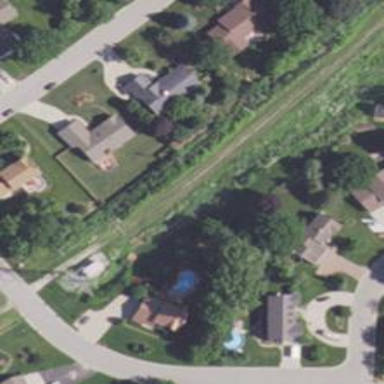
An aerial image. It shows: Track road.